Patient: sex M, age 47
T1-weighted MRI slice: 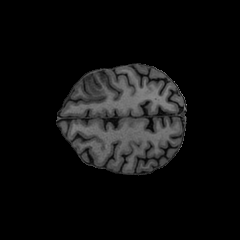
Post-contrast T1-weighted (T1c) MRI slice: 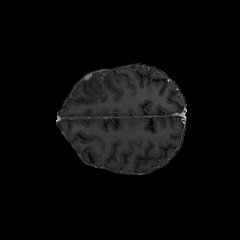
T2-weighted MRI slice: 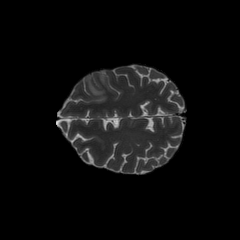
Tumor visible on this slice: yes
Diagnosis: Glioblastoma, IDH-wildtype
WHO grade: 4